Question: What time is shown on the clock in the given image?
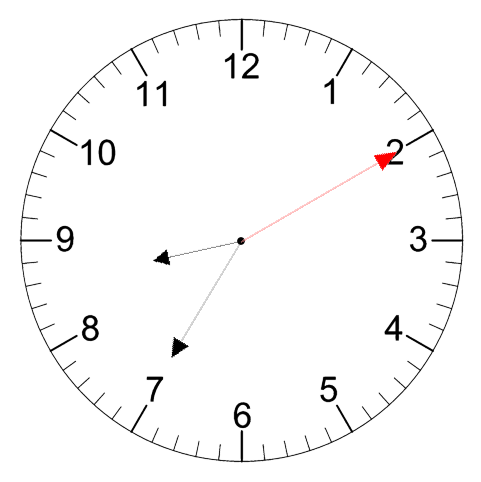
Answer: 08:35:10